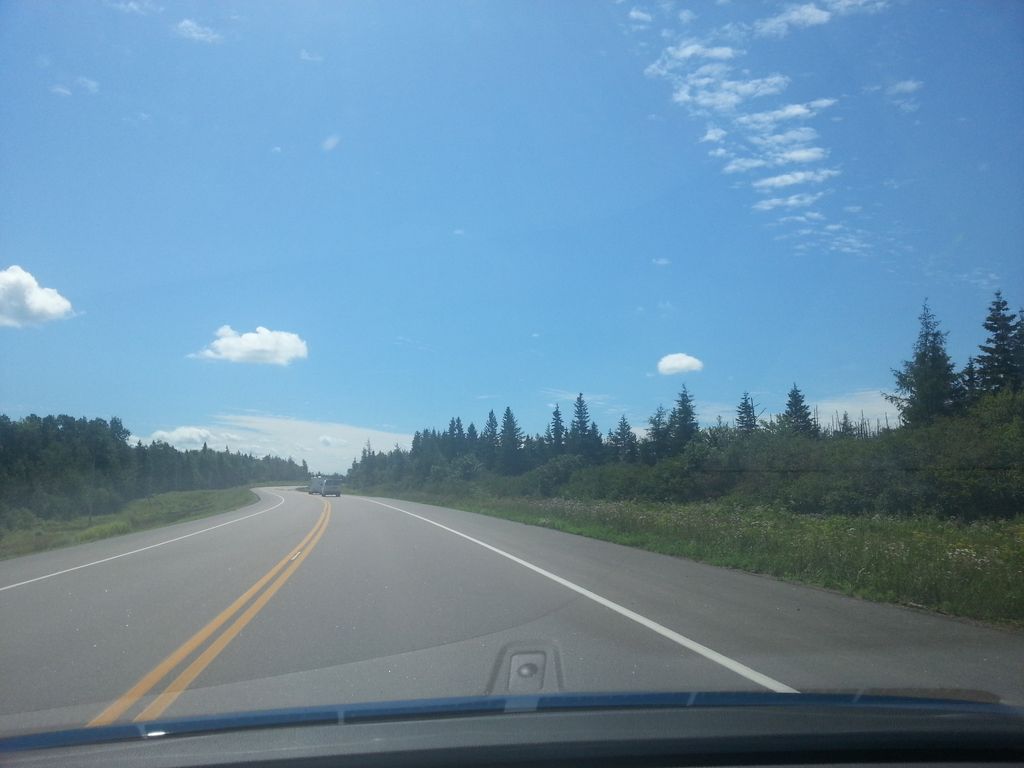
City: charlottetown